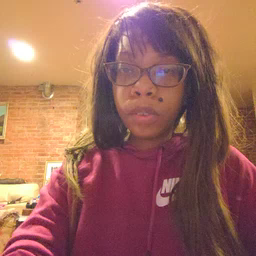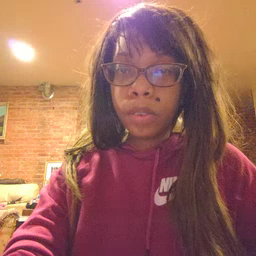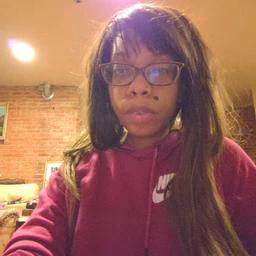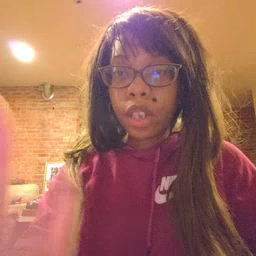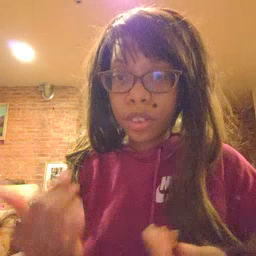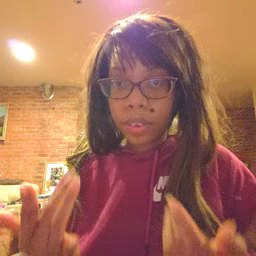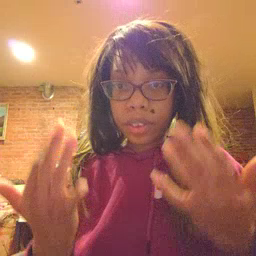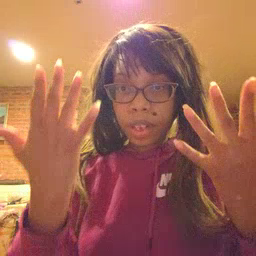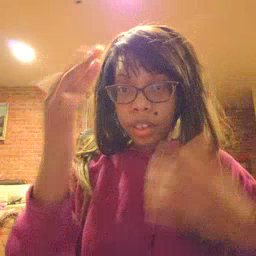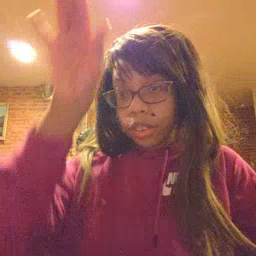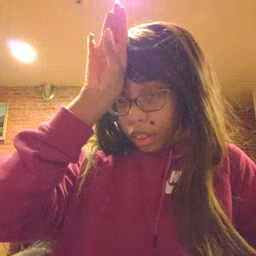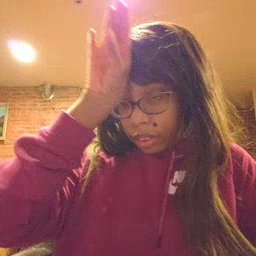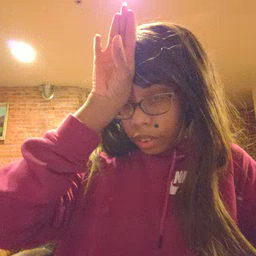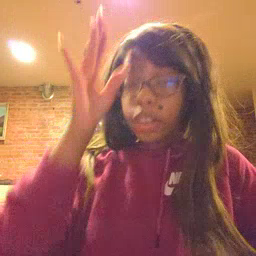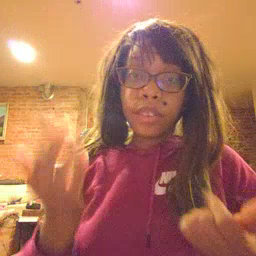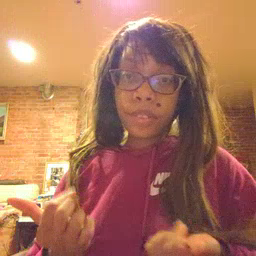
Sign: fireman